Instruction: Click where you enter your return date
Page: home
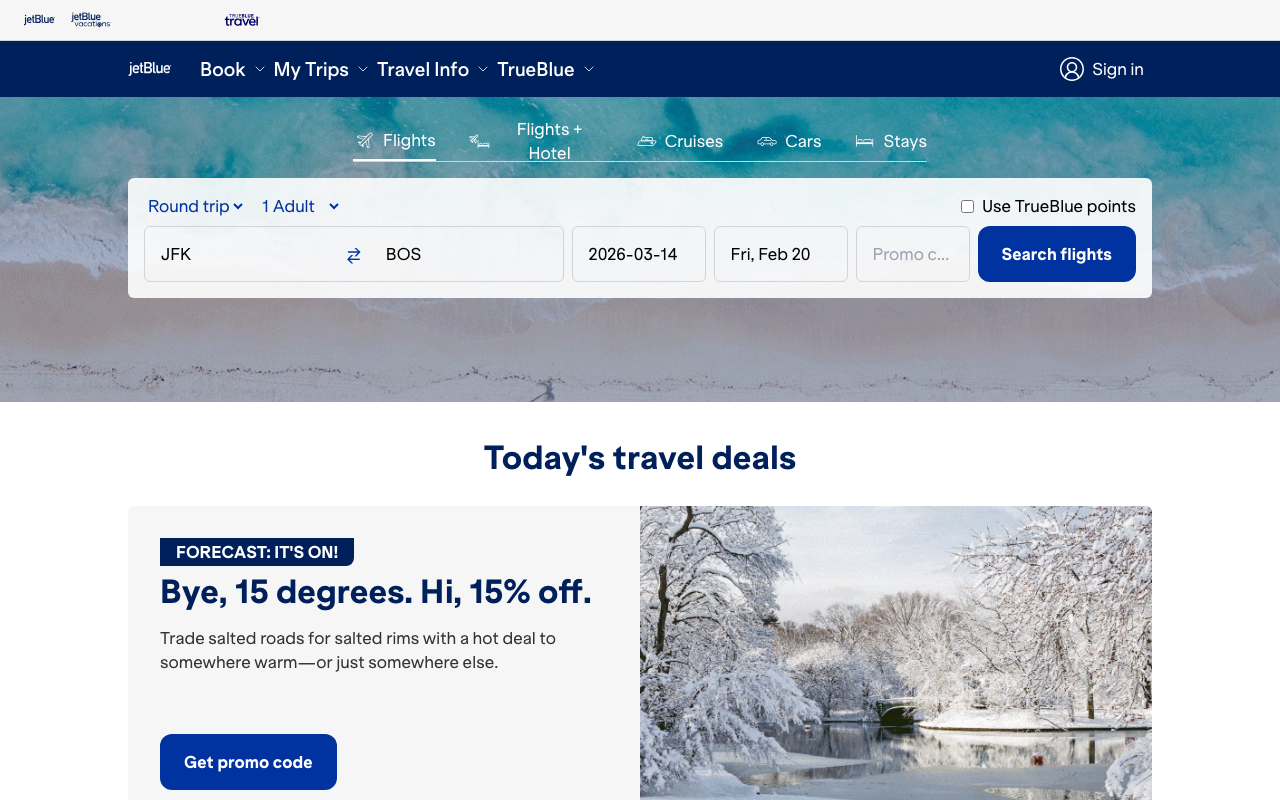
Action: click